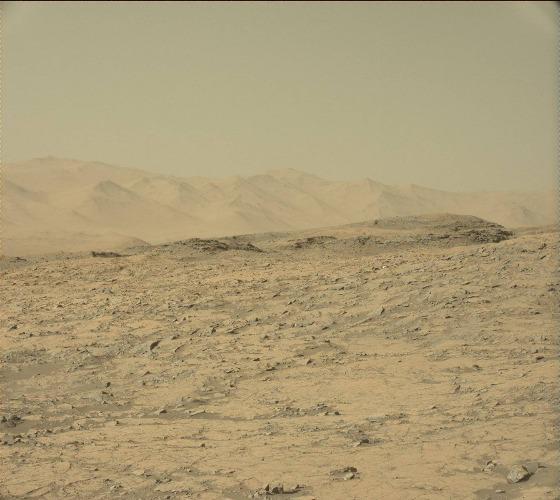
Terrain classes present: Bedrock, Gravel / Sand / Soil, Rock, Sky / Distant Mountains